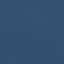
Label: SeaLake